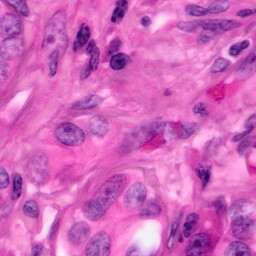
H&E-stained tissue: Pancreatic